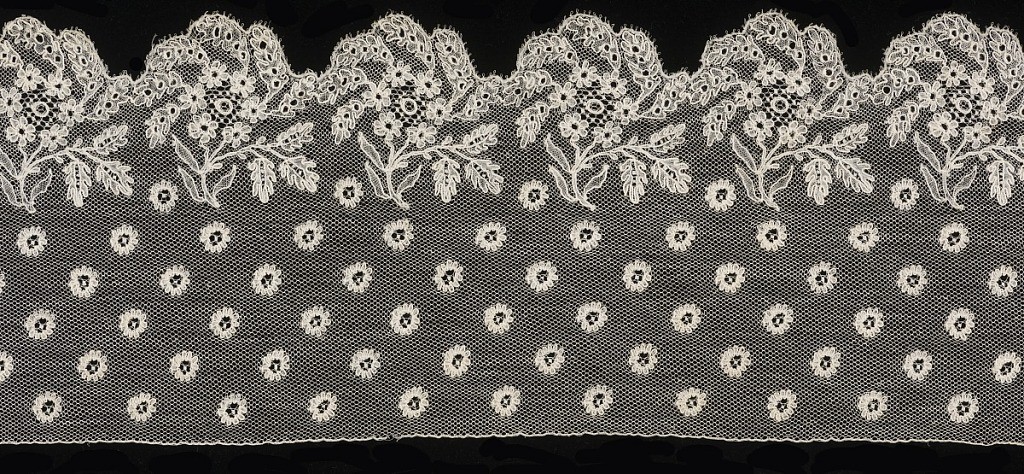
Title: Border
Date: early 19th century
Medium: linen Technique: bobbin lace, Mechlin style
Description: Band with a  scalloped border of floral blossoms, powdered over ground and edge by floral sprays.